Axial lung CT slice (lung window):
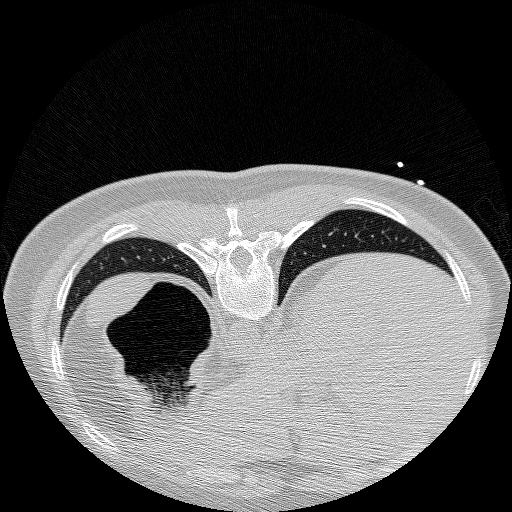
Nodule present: no